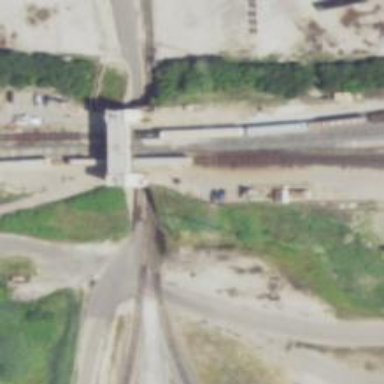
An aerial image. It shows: Abandoned railway yard is depicted.